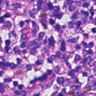
Metastatic tissue present: no